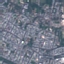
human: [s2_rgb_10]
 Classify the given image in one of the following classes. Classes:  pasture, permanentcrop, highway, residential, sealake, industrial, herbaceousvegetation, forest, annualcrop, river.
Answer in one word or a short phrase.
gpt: Residential